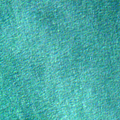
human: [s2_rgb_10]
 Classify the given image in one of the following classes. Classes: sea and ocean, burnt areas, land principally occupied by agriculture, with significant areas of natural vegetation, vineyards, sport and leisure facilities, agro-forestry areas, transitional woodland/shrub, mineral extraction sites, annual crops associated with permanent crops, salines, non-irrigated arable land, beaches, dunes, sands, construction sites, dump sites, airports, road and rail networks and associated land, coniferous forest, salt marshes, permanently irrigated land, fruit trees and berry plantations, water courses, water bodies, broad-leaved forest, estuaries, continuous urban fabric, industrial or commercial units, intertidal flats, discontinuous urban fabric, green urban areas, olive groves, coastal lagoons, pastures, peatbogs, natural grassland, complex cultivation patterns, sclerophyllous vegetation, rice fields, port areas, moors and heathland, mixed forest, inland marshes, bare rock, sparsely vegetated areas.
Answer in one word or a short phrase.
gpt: sea and ocean